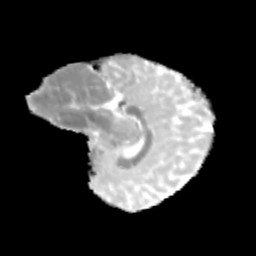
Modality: MD
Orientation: sagittal
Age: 10
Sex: female
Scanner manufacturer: siemens
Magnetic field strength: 3 T
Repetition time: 3.8 s
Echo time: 0.07 s